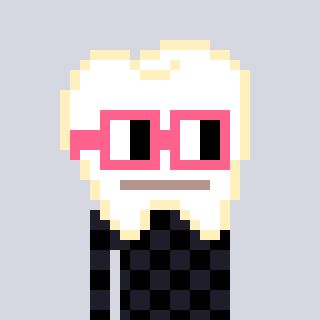
a pixel art character with square pink glasses, a tooth-shaped head and a grayscale-colored body on a cool background